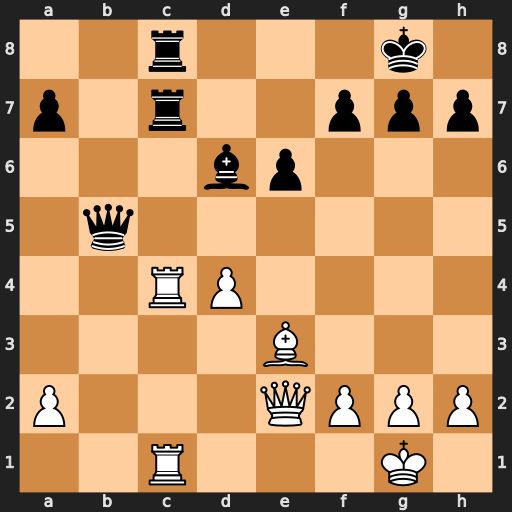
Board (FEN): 2r3k1/p1r2ppp/3bp3/1q6/2RP4/4B3/P3QPPP/2R3K1
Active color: w
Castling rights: -
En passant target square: -
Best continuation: Rxc7 Qxe2 Rxc8+